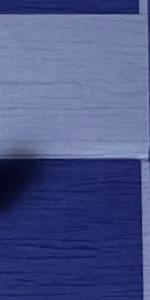
Label: Empty